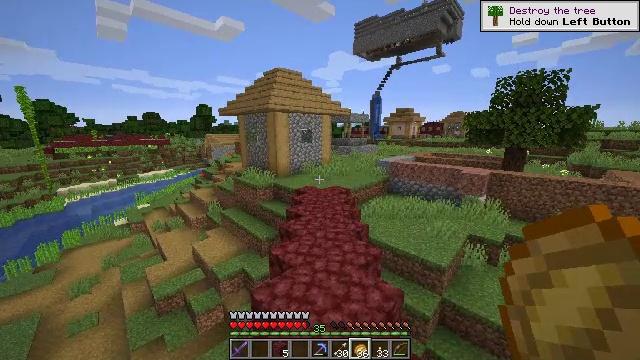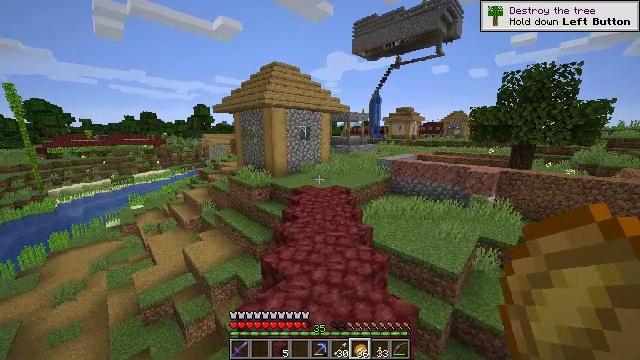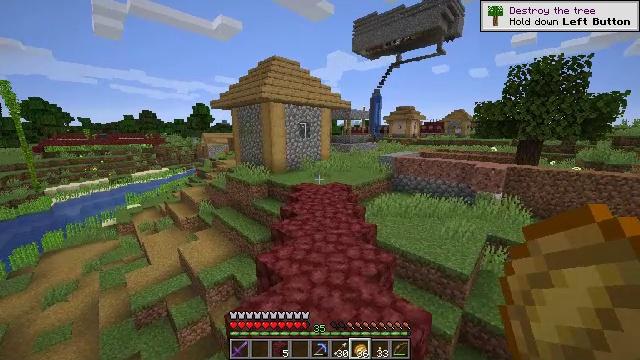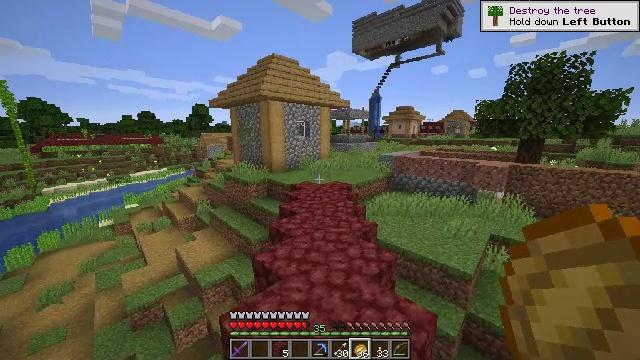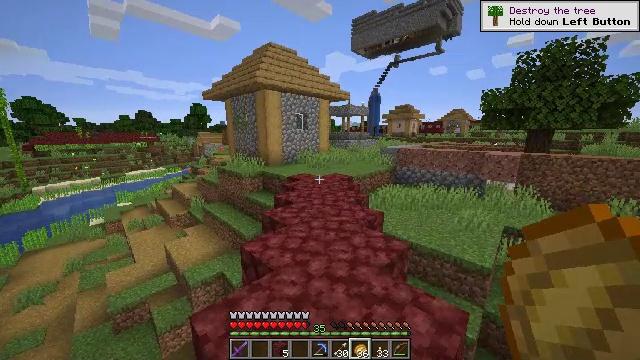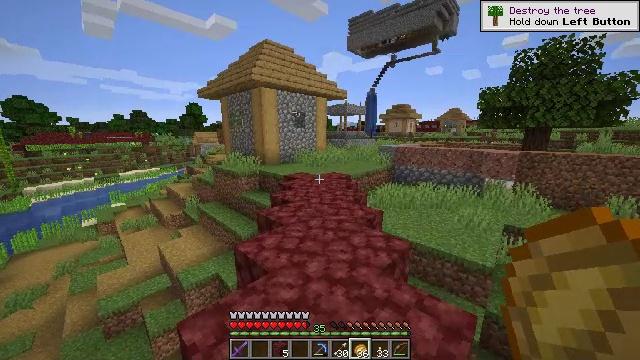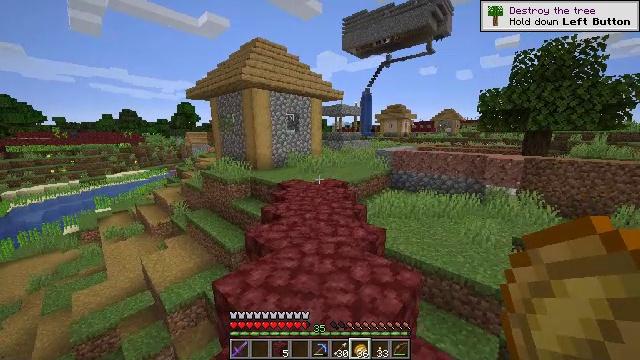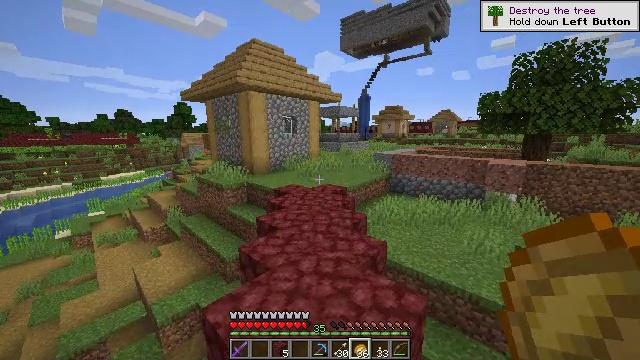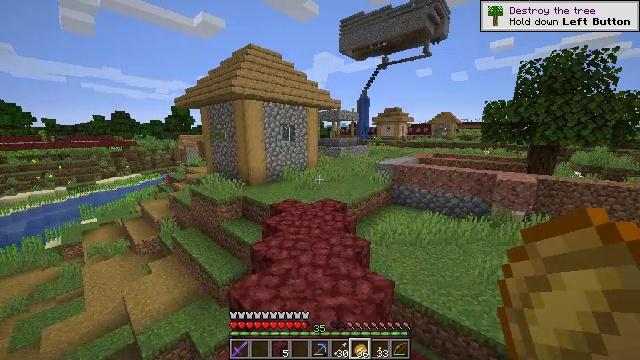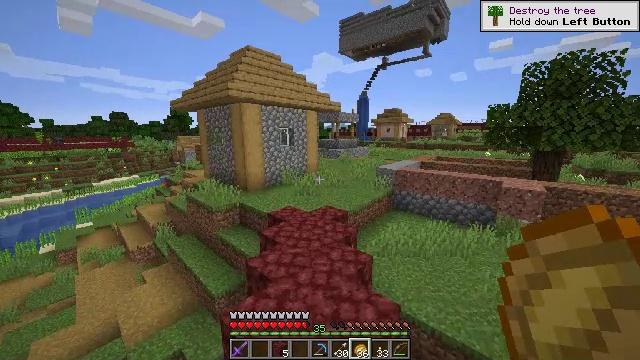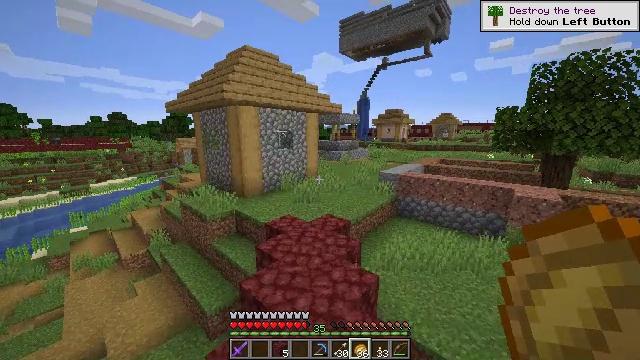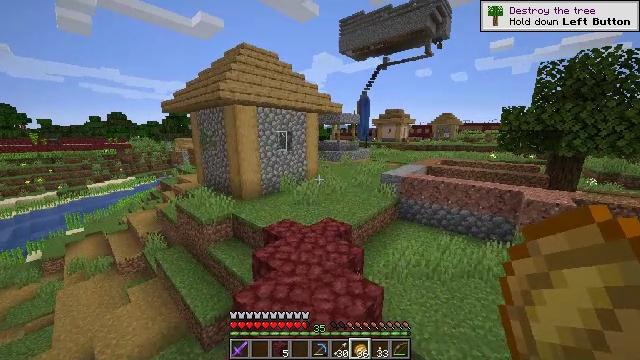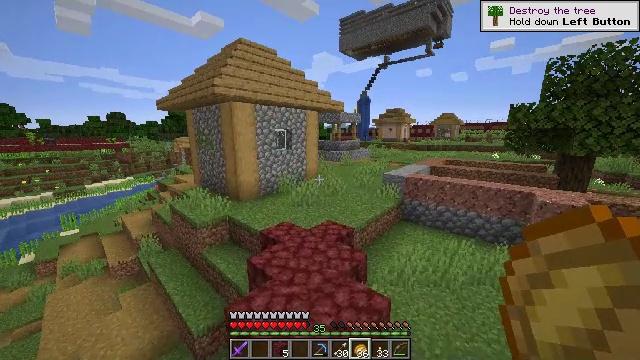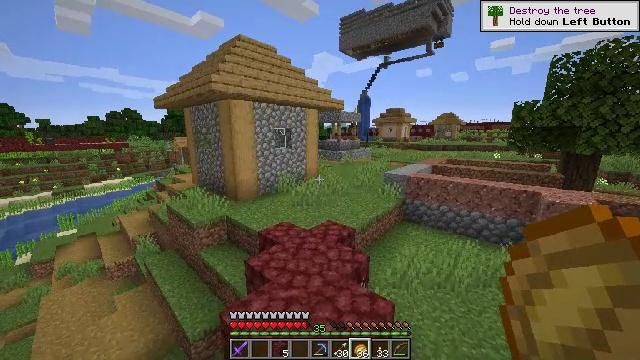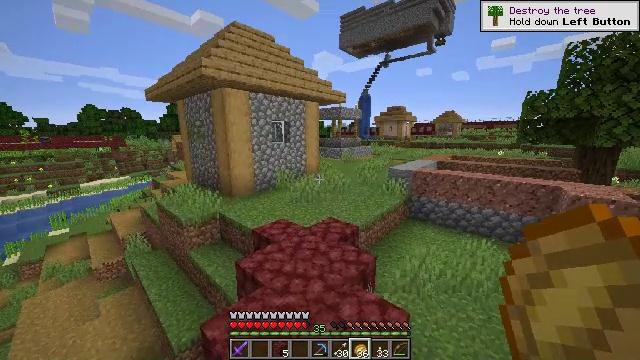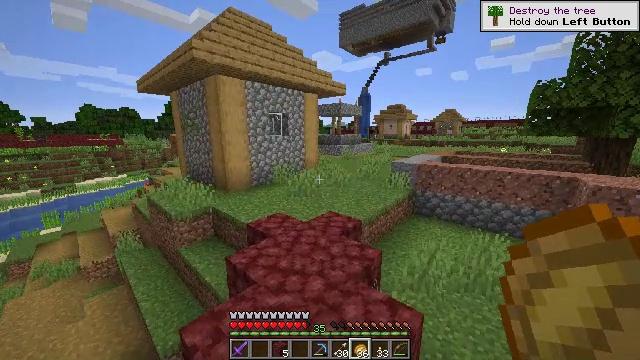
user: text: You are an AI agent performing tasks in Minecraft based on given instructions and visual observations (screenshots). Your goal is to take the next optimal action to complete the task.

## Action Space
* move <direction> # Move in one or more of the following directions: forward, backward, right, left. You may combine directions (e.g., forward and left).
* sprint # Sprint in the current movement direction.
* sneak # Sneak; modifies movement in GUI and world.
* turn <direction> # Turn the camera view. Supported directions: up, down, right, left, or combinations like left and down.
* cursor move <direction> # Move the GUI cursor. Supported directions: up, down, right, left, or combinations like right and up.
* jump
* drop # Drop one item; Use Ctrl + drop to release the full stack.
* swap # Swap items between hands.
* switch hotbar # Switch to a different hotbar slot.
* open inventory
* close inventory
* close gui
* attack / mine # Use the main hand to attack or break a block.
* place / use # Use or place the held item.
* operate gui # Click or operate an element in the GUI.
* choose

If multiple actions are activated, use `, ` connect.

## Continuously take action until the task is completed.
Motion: motion action
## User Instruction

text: Use gold ingot to craft a gold nugget.
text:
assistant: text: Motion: move forward, jump
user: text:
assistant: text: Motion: move forward, jump
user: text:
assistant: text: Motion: move forward, jump
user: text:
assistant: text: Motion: move forward, jump
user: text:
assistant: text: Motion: move forward, jump
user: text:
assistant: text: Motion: move forward, turn right, jump
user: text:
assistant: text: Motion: move forward, jump
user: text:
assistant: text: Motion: move forward, jump
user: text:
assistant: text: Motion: move forward, jump
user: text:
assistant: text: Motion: move forward, jump
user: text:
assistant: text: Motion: move forward, jump
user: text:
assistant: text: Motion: move forward, jump
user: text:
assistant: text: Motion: move forward, jump
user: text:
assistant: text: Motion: move forward, jump
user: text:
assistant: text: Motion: move forward, jump
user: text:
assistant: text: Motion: move forward, jump
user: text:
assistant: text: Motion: move forward, jump
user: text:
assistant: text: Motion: move forward, jump
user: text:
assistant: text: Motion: move forward, turn right, jump
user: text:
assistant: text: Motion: move forward, jump
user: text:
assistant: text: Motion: move forward, jump
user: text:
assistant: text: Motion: move forward, jump
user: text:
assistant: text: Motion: move forward, jump
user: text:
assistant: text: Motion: move forward, jump
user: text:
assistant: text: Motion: move forward, jump
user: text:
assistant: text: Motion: move forward and move right, jump
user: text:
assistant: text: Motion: move forward and move right, jump
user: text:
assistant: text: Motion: move forward and move right, jump
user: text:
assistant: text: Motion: move forward, jump
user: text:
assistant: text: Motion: move forward, jump